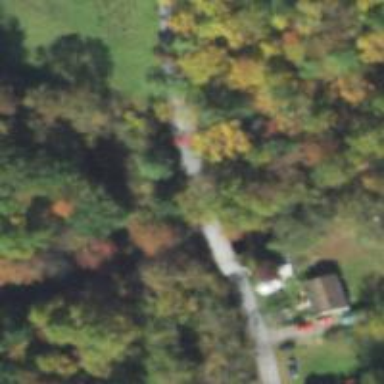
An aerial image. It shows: Covered bridge on residential road.